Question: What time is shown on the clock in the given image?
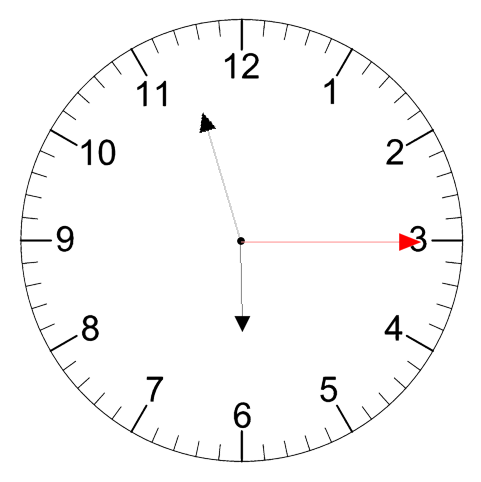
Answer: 05:57:15